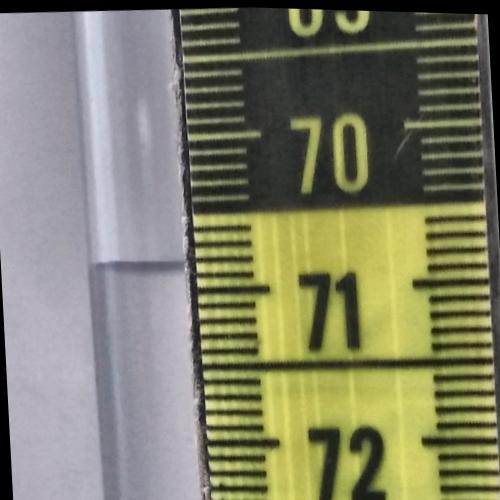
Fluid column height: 70.8 cm